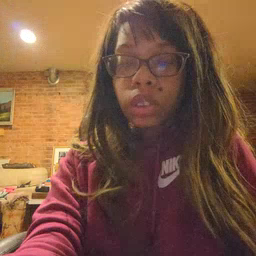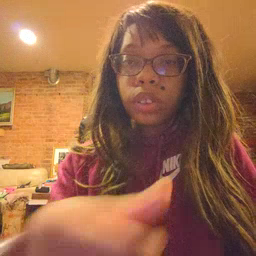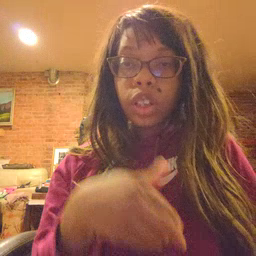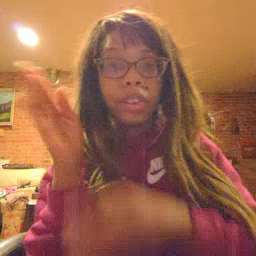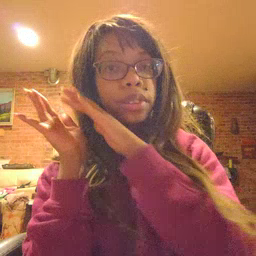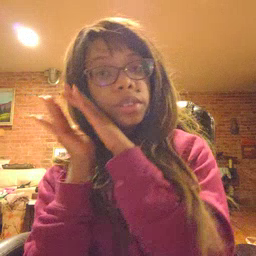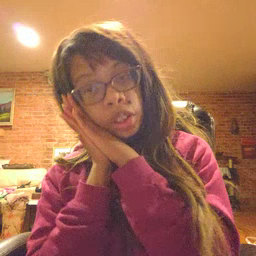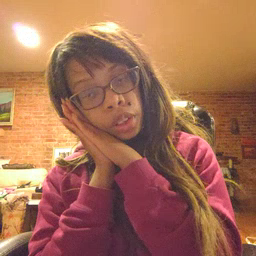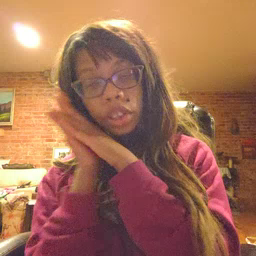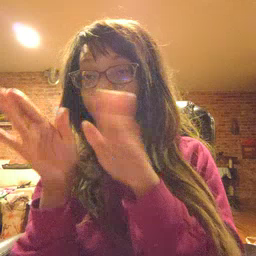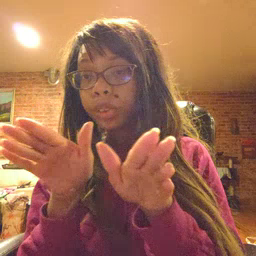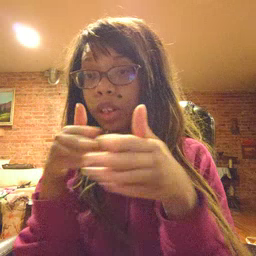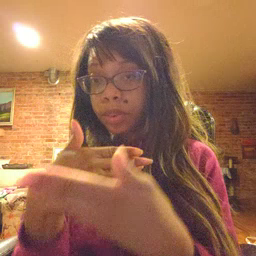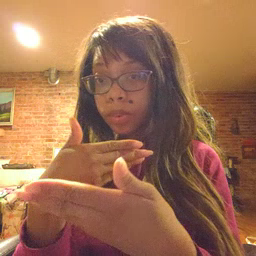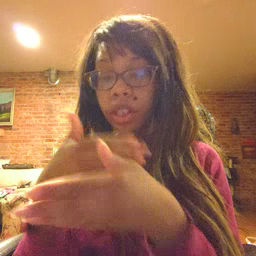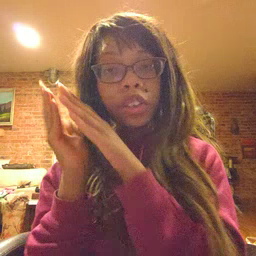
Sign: bedroom